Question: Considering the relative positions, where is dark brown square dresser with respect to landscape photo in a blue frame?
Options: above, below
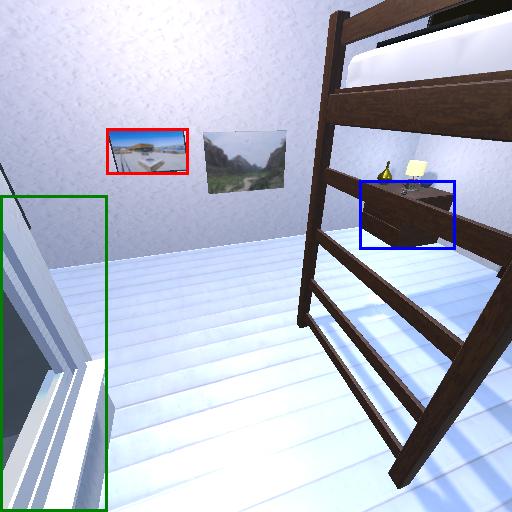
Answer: above